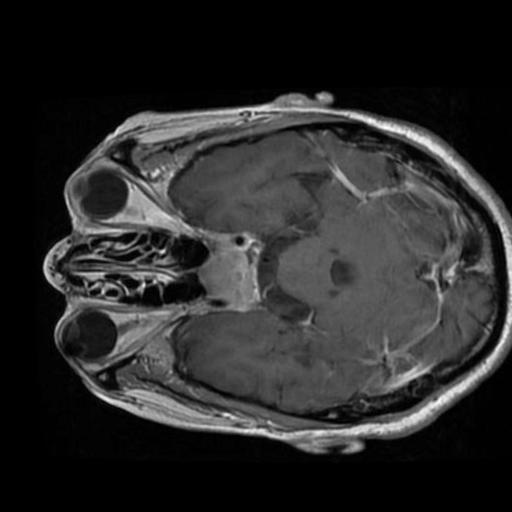
Label: brain_tumor